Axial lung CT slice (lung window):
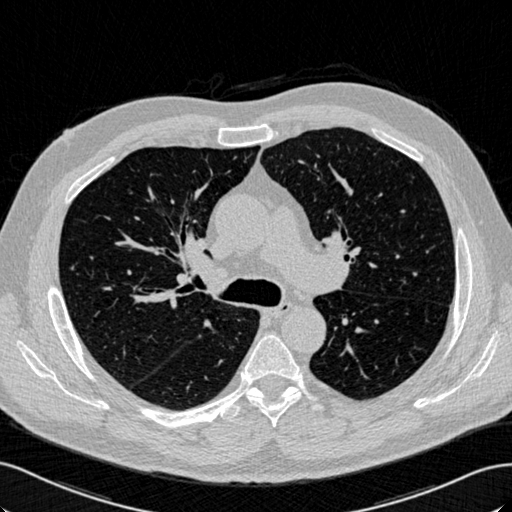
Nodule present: no